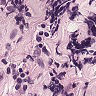
Metastatic tissue present: no